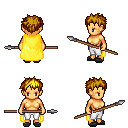
a pixel art fantasy rpg character, female body template, human, tanned skin, yellow cape, white pants, blonde bedhead hairstyle, gray slippers, spear, four views (front, back, left, right), 2x2 character sprite sheet, small pixel art, hard edges, no anti-aliasing